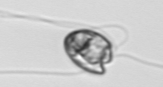
Label: flagellate_morphotype1